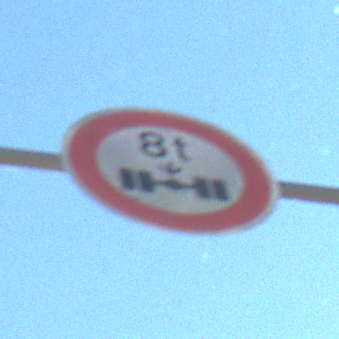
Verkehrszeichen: TatsaechlicheAchslast
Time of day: Night
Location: Outdoor (Nature)
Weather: PartlyCloudy
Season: NotSpecified
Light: Natural